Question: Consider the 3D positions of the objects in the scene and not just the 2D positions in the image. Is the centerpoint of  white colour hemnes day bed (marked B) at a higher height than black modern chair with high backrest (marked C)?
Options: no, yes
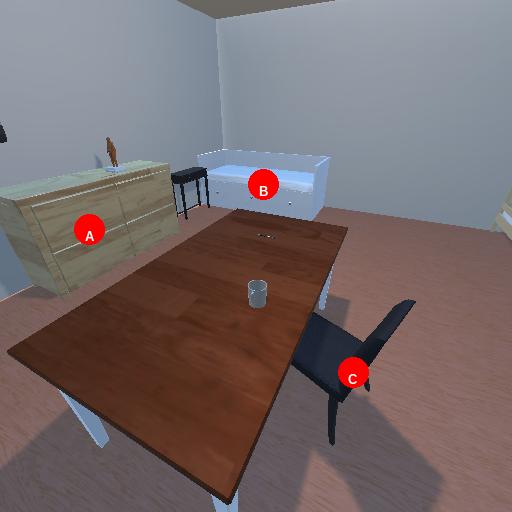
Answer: no